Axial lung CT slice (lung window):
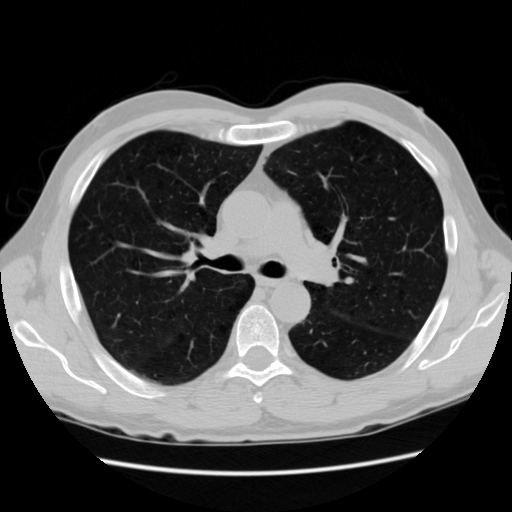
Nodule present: no